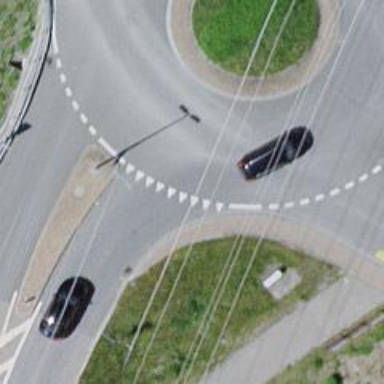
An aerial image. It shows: Unclassified road with asphalt surface. There is designated lane for cyclists on both sides.